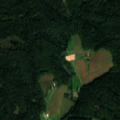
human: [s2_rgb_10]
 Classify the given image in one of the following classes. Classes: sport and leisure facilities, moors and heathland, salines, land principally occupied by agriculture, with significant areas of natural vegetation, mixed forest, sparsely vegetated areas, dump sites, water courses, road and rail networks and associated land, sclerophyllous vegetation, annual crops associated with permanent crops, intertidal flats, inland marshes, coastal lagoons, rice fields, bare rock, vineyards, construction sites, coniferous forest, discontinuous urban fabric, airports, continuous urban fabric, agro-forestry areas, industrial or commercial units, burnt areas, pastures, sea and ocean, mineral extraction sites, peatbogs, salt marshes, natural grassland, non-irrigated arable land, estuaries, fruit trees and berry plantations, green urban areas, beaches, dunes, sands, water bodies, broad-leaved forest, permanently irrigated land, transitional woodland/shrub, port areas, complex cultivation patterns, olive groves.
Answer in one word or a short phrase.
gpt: complex cultivation patterns, broad-leaved forest, mixed forest